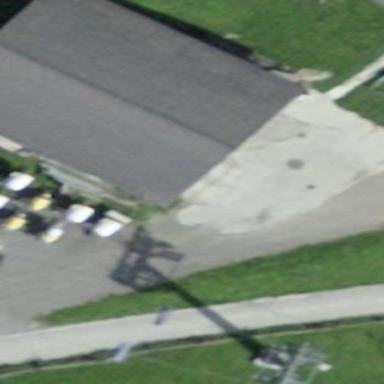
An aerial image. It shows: Warehouse building.